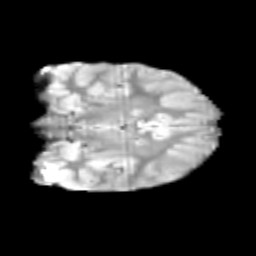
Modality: T2w
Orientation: coronal
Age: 9
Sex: female
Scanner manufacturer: siemens
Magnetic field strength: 3 T
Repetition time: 3.8 s
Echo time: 0.07 s